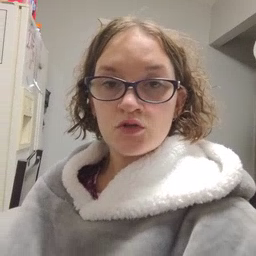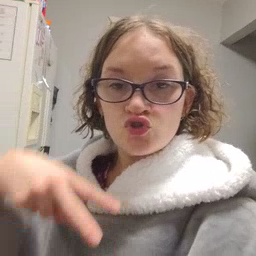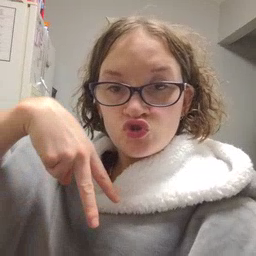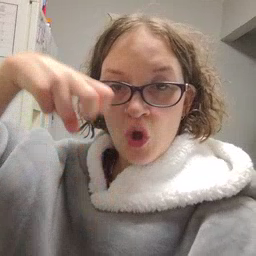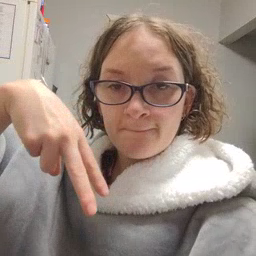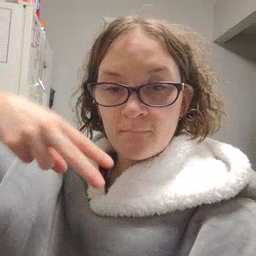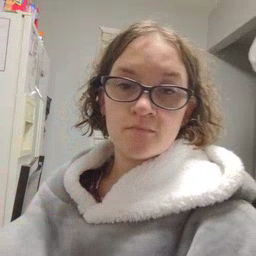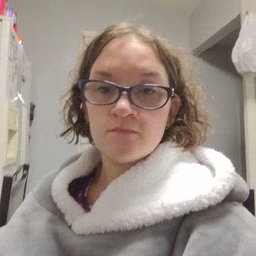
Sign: jump